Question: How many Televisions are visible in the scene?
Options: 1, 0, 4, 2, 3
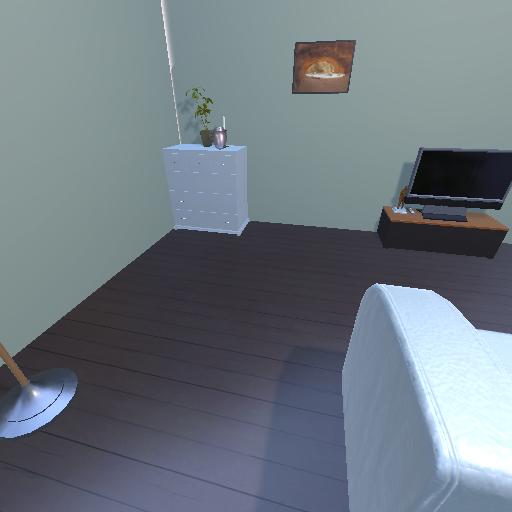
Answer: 1